Field crop: maize
Growth stage: 2
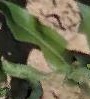
Species: maize